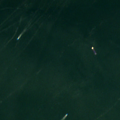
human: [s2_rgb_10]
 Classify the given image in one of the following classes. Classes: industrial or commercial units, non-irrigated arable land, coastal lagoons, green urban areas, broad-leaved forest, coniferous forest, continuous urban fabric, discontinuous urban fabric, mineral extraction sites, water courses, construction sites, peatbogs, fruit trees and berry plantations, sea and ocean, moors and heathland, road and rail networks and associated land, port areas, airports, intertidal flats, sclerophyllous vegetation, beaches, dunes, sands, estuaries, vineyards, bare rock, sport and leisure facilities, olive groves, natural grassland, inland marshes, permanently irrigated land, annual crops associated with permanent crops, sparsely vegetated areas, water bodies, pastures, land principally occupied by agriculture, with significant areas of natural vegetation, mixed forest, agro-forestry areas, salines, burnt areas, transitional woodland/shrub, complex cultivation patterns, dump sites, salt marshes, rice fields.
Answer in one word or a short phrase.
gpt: estuaries